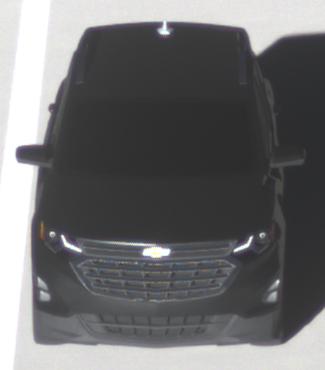
Make: Chevrolet
Model: Equinox
Detailed model: Gen. 2
Model produced from: 2015
Model produced until: 2017
Doors: 5
Color: black
Road condition: dry road
Daytime: morning or afternoon
Contrast: high contrast